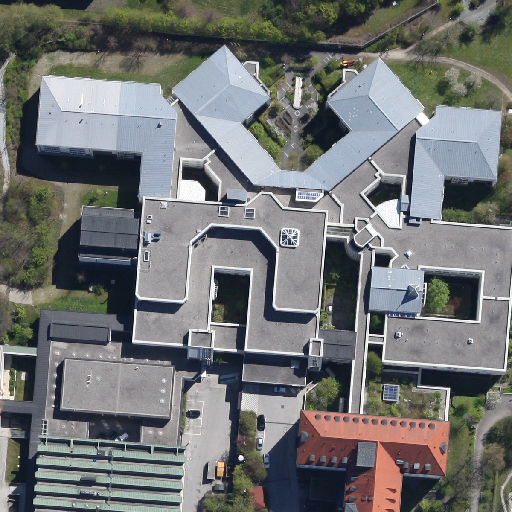
Referring expression: impervious surface